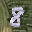
Label: 8